【题型】选择题　【知识点】函数　【难度】medium
下列结论正确的是（ ）

\vspace{0.2cm}
\noindent A．函数$f(x)=\dfrac{1}{\sqrt{x^2-1}}$的单调增区间是$(-\infty,-1]$

\vspace{0.2cm}
\noindent B．函数$f(x)=\dfrac{3x+2}{2x+1}$在定义域内单调递减

\vspace{0.2cm}
\noindent C．函数$f(x)=x^2-2|x|-3$的单调递增区间是$(-1,0),(1,+\infty)$

\vspace{0.2cm}
\noindent D．函数$f(x)=\begin{cases}-x^2-4x+1,x<0 \\ -2x+\dfrac{1}{2},x>1\end{cases}$的单调递减区间是$[-2,0)\cup(1,+\infty)$

\vspace{0.2cm}
【解答】

\noindent \textbf{【答案】} C

\vspace{0.2cm}
\noindent \textbf{【分析】} 根据反比例函数、二次函数以及分段函数的单调性，结合图形，依次判断即可求解.

\vspace{0.2cm}
\noindent \textbf{【详解】}

\vspace{0.2cm}
\noindent 对A，由$x^2-1>0$，解得$x<-1$或$x>1$，
则函数$f(x)=\dfrac{1}{\sqrt{x^2-1}}$的定义域为$\{x|x<-1或x>1\}$，如图，

\vspace{0.2cm}
\noindent 所以函数的单调增区间为$(-\infty,-1)$，故A错误；

\vspace{0.2cm}
\noindent 对B，$f(x)=\dfrac{3x+2}{2x+1}=\dfrac{3\left(x+\dfrac{1}{2}\right)+\dfrac{1}{2}}{2\left(x+\dfrac{1}{2}\right)}=\dfrac{3}{2}+\dfrac{\dfrac{1}{4}}{x+\dfrac{1}{2}}$，
函数的定义域为$\left(-\infty,-\dfrac{1}{2}\right)\cup\left(-\dfrac{1}{2},+\infty\right)$，所以$f(x)$在$\left(-\infty,-\dfrac{1}{2}\right)$和$\left(-\dfrac{1}{2},+\infty\right)$上分别为减函数，
但不能说$f(x)$定义域内单调递减，故B错误；

\vspace{0.2cm}
\noindent 对C，函数$f(x)=x^2-2|x|-3=\begin{cases}x^2-2x-3,x\geq0 \\ x^2+2x-3,x<0\end{cases}=\begin{cases}(x-1)^2-4,x\geq0 \\ (x+1)^2-4,x<0\end{cases}$，如图，

\vspace{0.2cm}
\noindent 所以函数$f(x)$的单调增区间为$(-1,0),(1,+\infty)$，单调减区间为$(-\infty,-1),(0,1)$，故C正确；

\vspace{0.2cm}
\noindent 对D，当$x<0$时，函数$f(x)=-x^2-4x+1$的图象开口向下，对称轴为$x=-2$，
所以$f(x)$的单调减区间为$[-2,0)$，
又当$x>1$时，$f(x)=-2x+\dfrac{1}{2}$为减函数，但中间不能用“$\cup$”这个符号，故D错误.

\vspace{0.2cm}
\noindent 故选：C

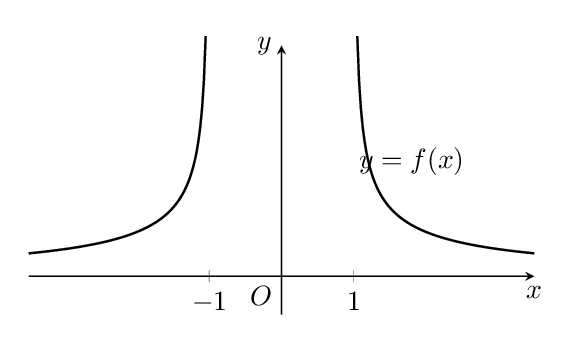
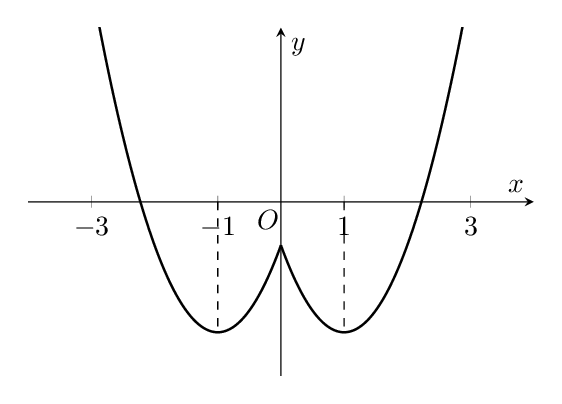